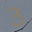
Label: 3